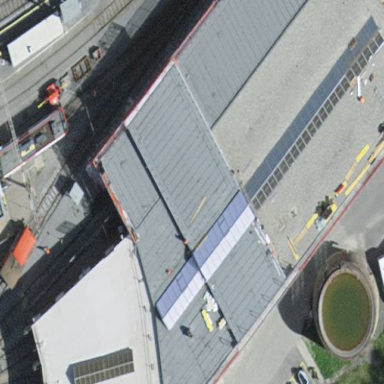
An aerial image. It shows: Transportation building serving as railway workshop.